Interaction volume radius: 10 \u00c5
Interaction volume height: 25 \u00c5
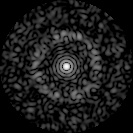
Disorder parameter: 0.8426